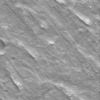
Label: not_dusty